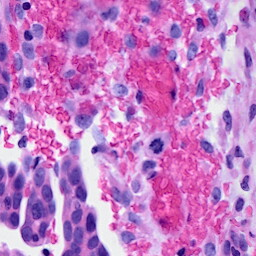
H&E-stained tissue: Ovarian